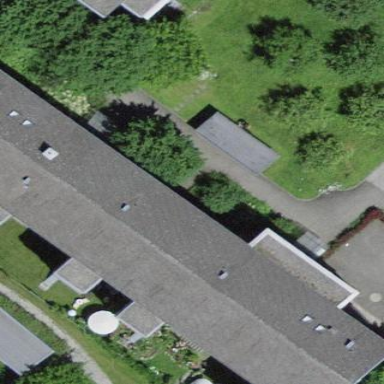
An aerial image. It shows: Building with gabled roof.